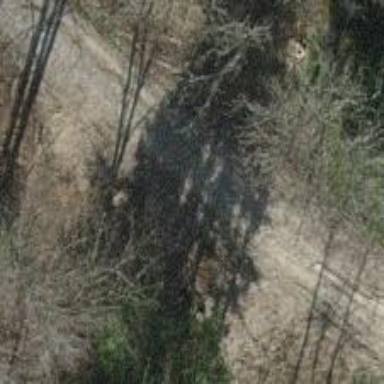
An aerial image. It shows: Dirt track road with grade 3 tracktype.